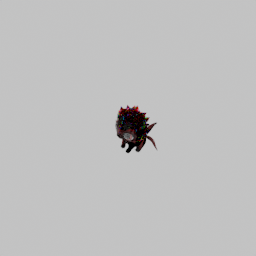
Label: animals